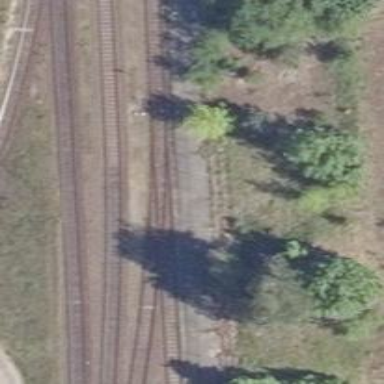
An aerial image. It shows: Railway switch.